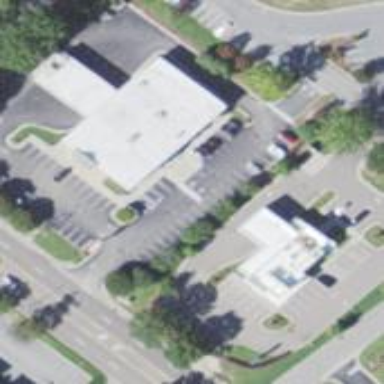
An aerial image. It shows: Bank building.